Field crop: maize
Growth stage: 2
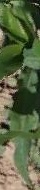
Species: maize